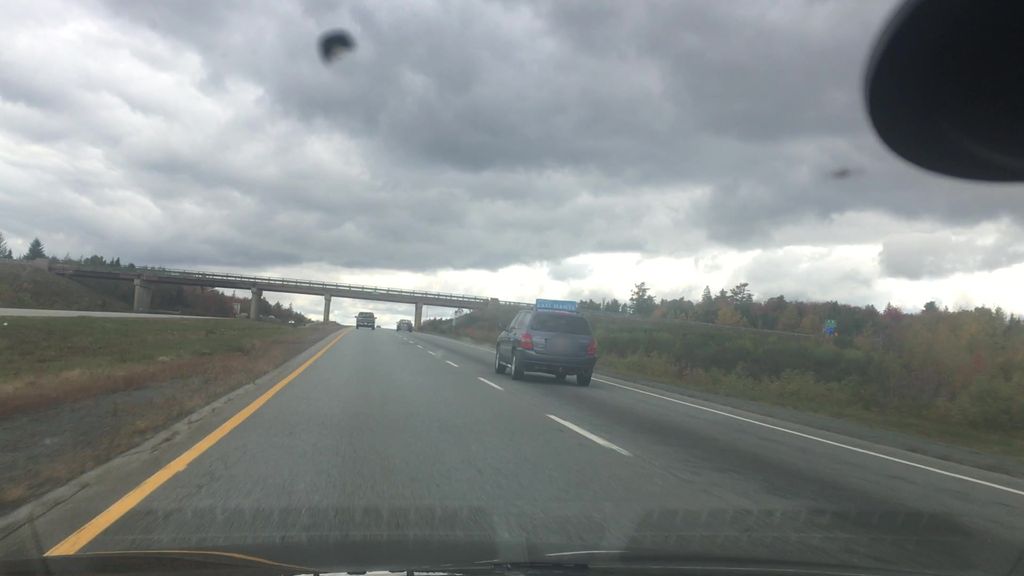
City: halifax